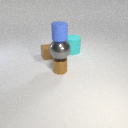
large gray metal sphere below small blue rubber cylinder